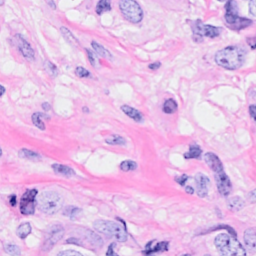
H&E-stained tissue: Breast